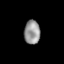
Tissue: lung
Cell type: Epithelial cells
Senescence score: 0.2284
Nuclear area (px): 375
Mean DAPI intensity: 148.592